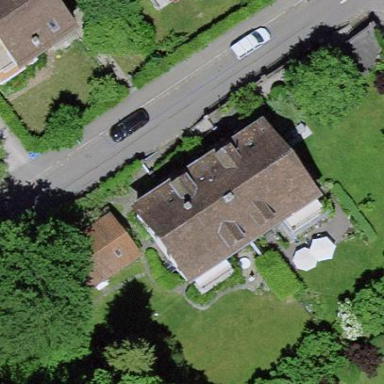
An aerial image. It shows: Residential building.